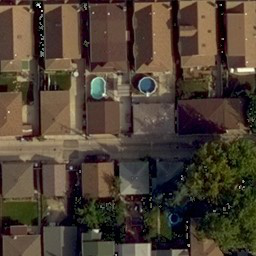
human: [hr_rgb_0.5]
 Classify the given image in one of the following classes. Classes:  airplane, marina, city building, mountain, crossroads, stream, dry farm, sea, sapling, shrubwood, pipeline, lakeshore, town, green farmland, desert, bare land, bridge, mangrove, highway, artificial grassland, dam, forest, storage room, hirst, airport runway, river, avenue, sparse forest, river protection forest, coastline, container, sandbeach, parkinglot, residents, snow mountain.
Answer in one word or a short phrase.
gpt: residents